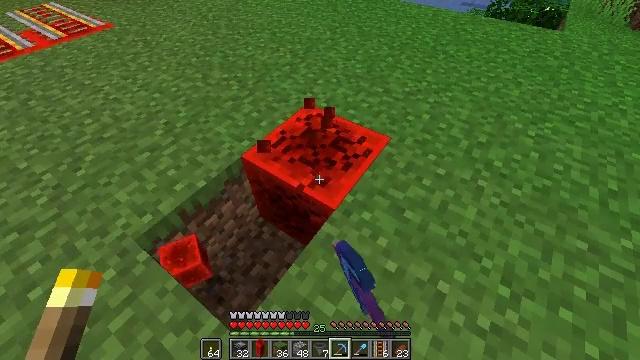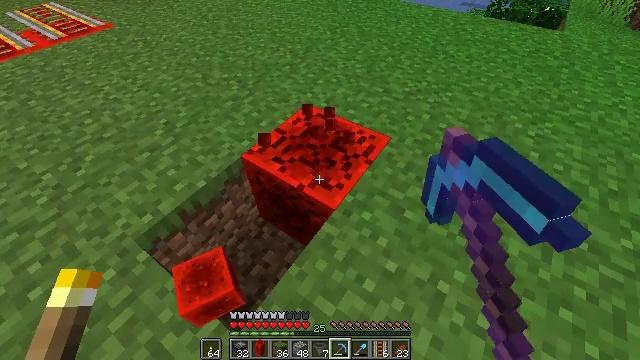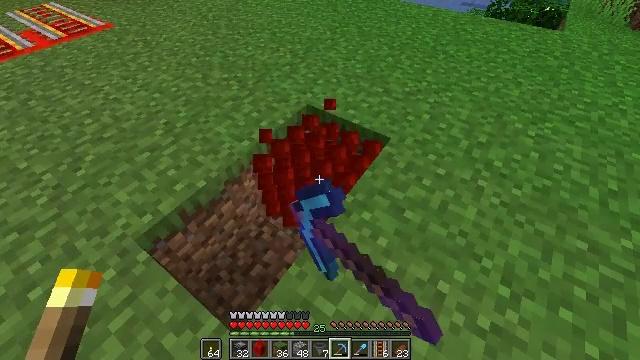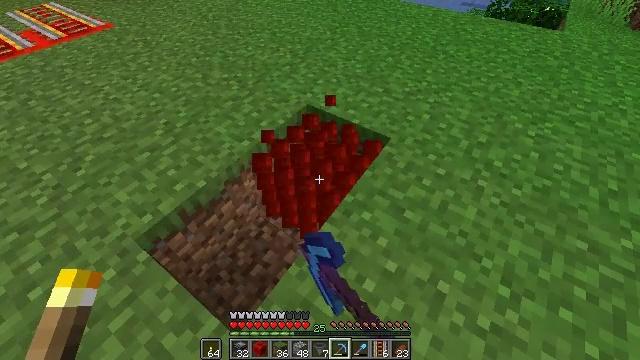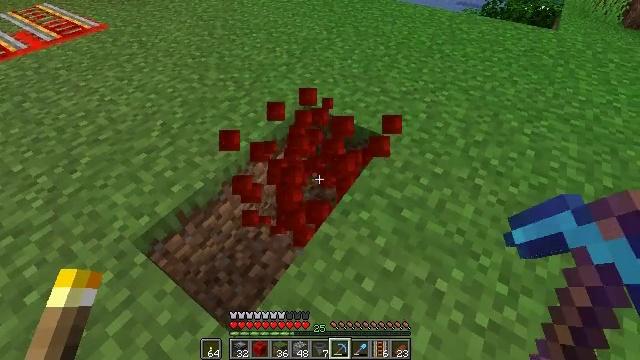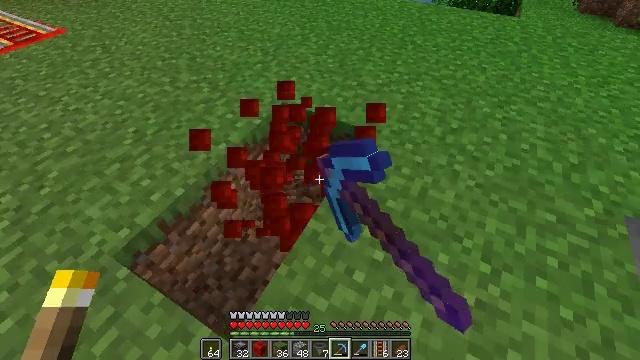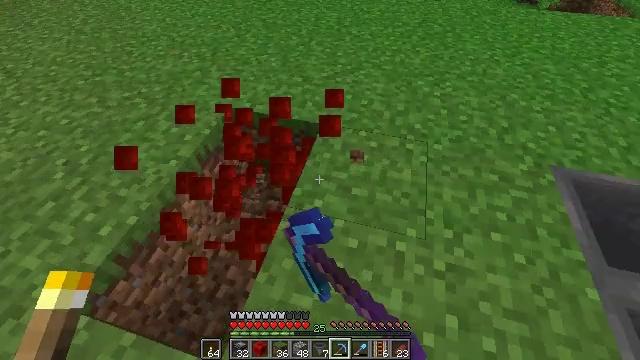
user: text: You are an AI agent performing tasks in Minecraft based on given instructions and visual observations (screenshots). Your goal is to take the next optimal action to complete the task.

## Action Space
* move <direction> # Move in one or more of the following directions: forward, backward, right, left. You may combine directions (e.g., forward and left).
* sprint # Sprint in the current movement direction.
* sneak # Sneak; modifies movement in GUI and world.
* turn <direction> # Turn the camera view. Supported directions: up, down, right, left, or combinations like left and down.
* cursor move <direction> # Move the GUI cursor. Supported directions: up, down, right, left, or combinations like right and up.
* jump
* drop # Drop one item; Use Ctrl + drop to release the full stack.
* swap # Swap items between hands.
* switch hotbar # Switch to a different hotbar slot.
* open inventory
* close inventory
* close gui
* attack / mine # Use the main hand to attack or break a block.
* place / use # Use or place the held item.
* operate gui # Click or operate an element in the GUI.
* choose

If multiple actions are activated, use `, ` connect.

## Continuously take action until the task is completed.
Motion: motion action
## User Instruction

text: Gather redstone block with a pickaxe.
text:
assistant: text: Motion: attack / mine
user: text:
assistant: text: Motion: attack / mine
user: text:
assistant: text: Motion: attack / mine
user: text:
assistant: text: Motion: attack / mine
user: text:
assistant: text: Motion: turn right, attack / mine
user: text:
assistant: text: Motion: turn right, attack / mine
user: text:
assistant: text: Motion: no_op